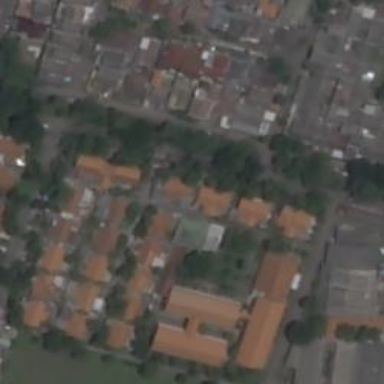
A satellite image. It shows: Residential area.